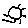
Label: sun